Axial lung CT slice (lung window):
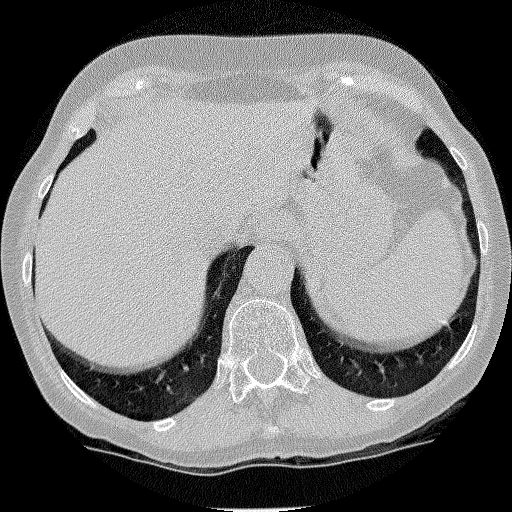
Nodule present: no